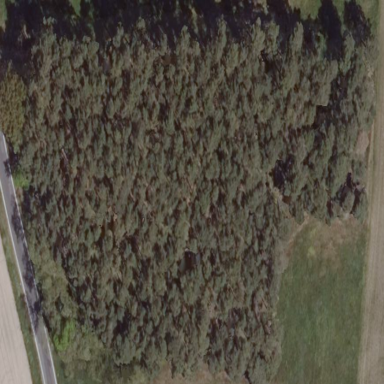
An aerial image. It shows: Forest area.